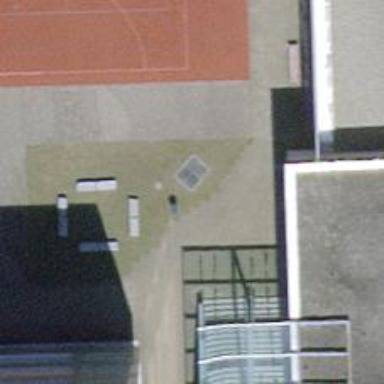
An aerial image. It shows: Bench for seating.